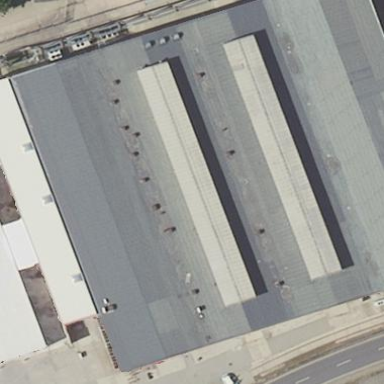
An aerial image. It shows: Warehouse building.